You are looking at the short-time Fourier spectrogram of a bearing's acceleration signal. Determine the bearing's health state. Answer with exactly one of: normal, inner_race, outer_race, ball.
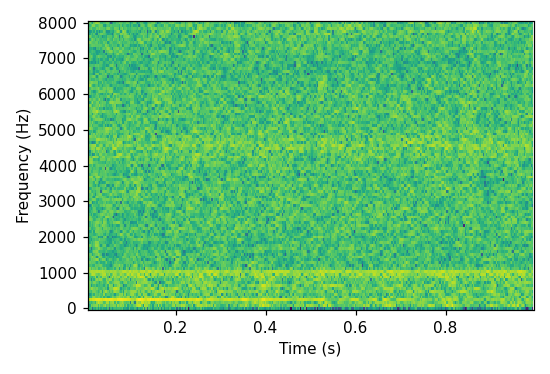
Answer: outer_race